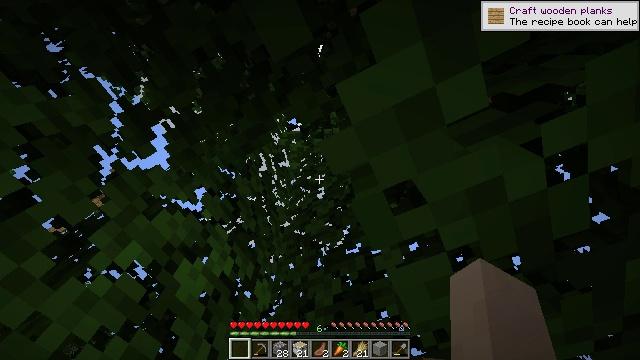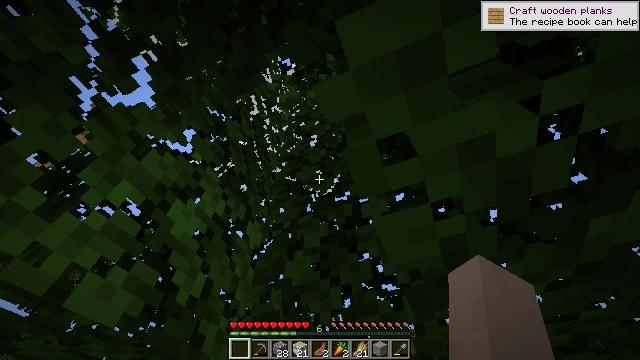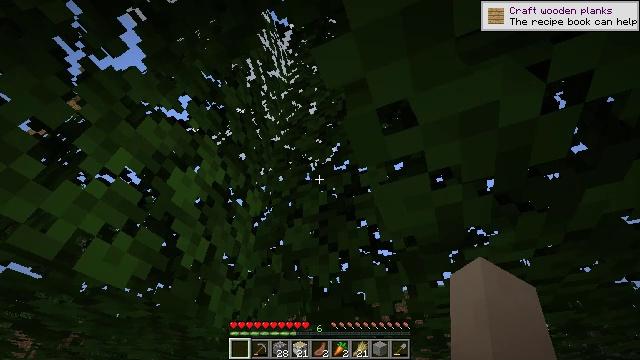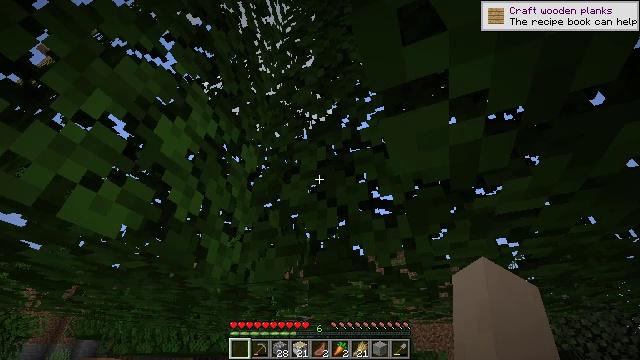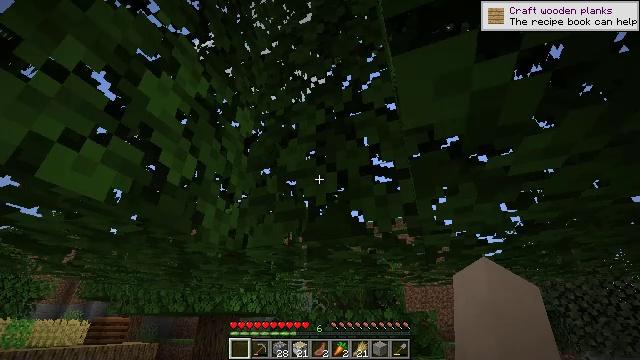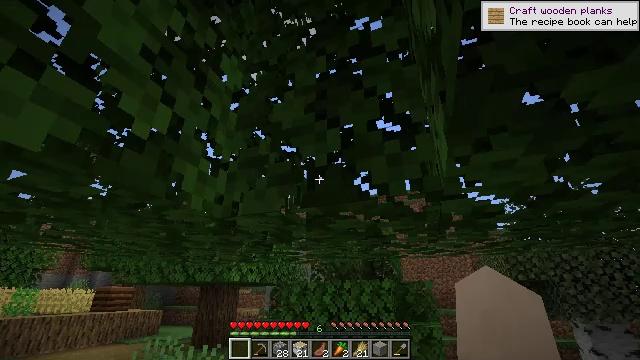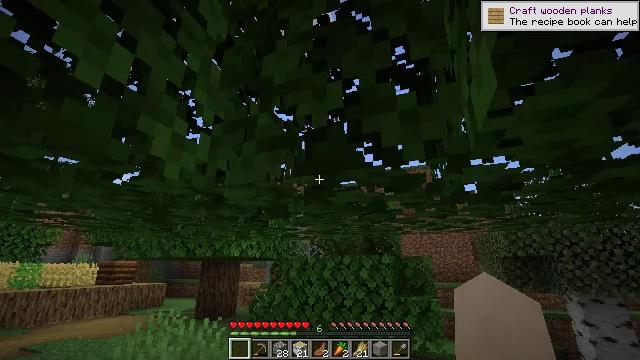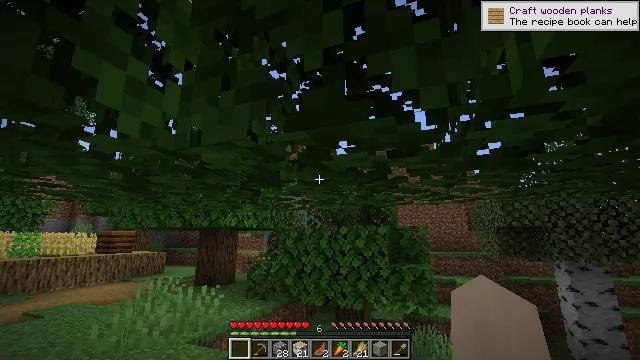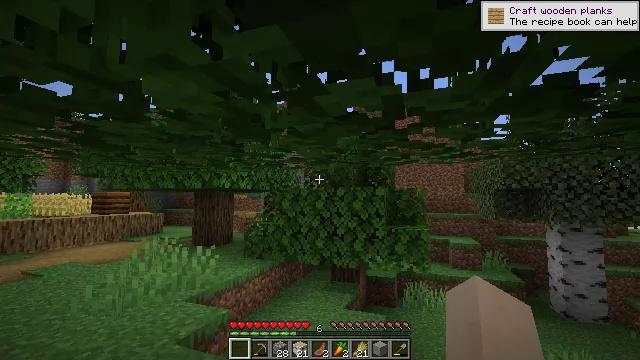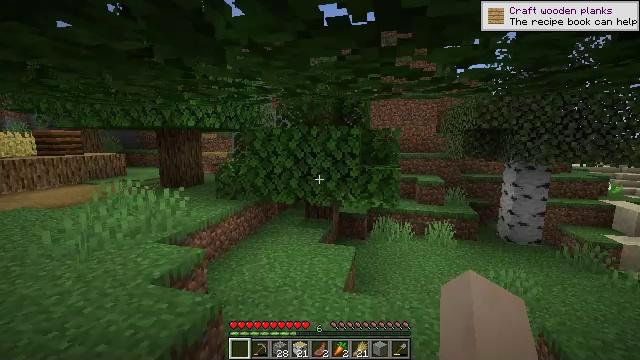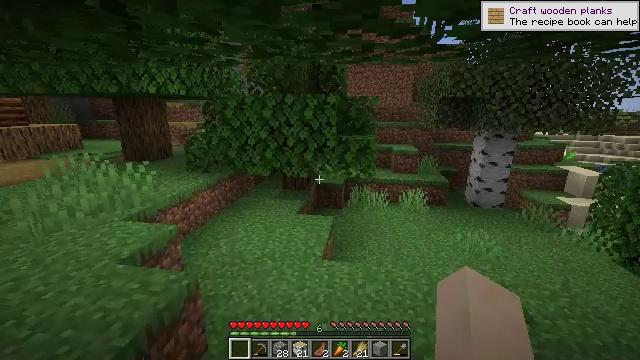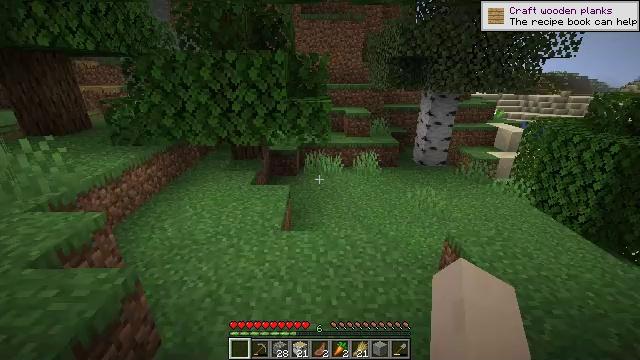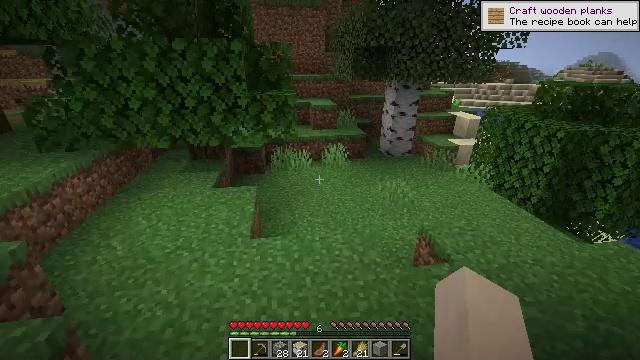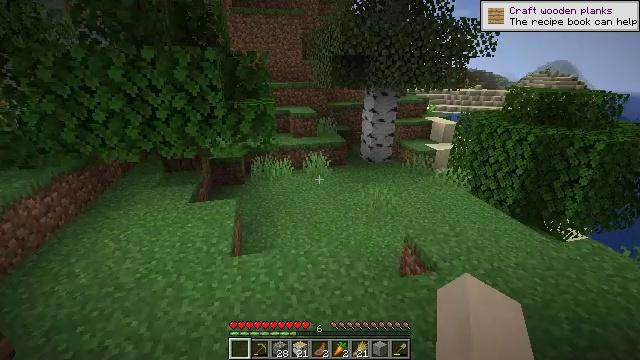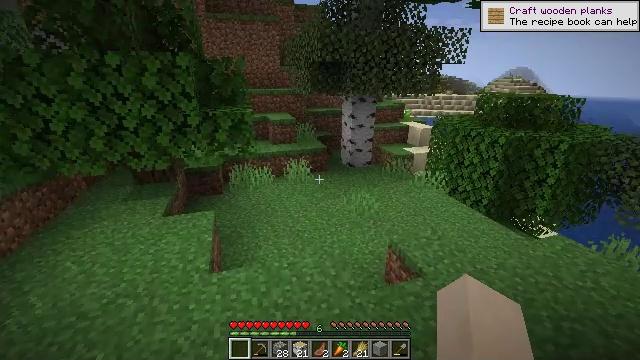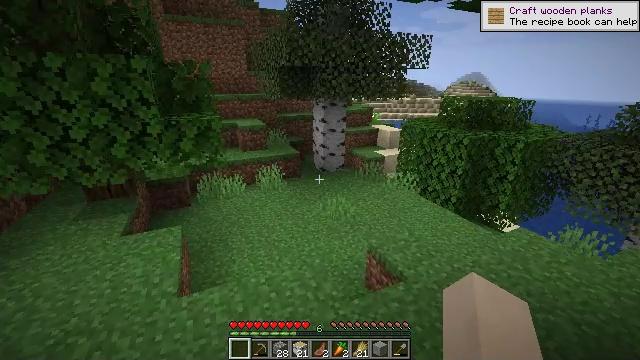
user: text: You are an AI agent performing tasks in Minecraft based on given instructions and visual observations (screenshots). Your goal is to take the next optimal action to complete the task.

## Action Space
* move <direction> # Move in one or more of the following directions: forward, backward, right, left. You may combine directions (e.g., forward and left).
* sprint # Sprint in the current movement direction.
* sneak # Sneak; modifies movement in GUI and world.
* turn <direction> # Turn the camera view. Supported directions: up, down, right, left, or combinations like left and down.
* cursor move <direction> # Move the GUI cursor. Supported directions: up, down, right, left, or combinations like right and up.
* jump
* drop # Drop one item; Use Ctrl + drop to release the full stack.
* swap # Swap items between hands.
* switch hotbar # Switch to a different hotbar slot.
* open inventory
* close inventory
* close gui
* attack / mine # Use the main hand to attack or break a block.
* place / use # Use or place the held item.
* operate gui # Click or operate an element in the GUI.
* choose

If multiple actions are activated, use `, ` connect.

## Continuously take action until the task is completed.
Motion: motion action
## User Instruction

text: Break the oxeye daisy to gather it.
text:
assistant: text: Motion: turn right and down
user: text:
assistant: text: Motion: turn down
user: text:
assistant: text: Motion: move forward, turn down
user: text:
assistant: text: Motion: move forward, turn down
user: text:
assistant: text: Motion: move forward, turn down
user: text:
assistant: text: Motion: move forward, turn down
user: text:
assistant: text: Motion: move forward, turn down
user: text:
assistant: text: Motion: move forward, turn down
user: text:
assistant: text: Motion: move forward, turn right and down
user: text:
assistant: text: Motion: move forward, turn right and down
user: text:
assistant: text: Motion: move forward, turn right and down
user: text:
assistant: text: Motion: move forward, turn right and down
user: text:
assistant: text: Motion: move forward, turn right and up
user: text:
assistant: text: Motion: turn right and up
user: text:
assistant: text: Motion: turn right
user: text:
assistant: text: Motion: turn right
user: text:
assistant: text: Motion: turn right
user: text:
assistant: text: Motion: turn right
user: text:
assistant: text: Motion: turn right
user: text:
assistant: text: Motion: move forward, turn right
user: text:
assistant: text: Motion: move forward, turn right and down
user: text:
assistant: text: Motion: move forward, turn right and down
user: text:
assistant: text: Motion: move forward, turn right
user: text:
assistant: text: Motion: move forward, turn right
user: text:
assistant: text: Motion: move forward, turn right
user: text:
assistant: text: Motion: move forward
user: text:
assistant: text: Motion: move forward
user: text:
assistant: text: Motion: move forward
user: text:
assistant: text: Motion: move forward
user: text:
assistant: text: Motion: move forward